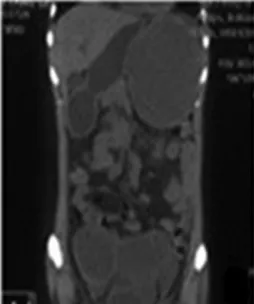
Primary pelvic and metastatic splenic tumors prior to and following chemotherapy. Following. Two.
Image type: radiology (ct)